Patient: sex M, age 60
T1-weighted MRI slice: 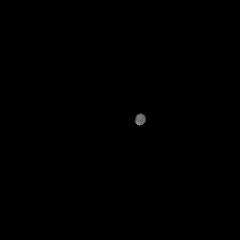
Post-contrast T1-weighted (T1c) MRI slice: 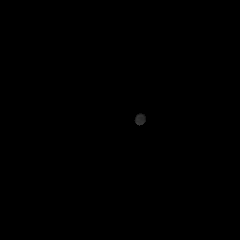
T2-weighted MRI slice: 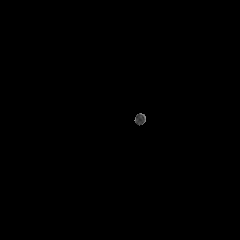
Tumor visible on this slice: no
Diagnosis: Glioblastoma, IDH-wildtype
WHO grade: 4